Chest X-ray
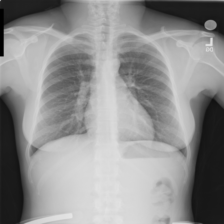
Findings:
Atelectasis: negative
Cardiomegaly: negative
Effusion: negative
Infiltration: negative
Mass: negative
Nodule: negative
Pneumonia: negative
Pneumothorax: negative
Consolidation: negative
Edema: negative
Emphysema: negative
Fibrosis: negative
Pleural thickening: negative
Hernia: negative